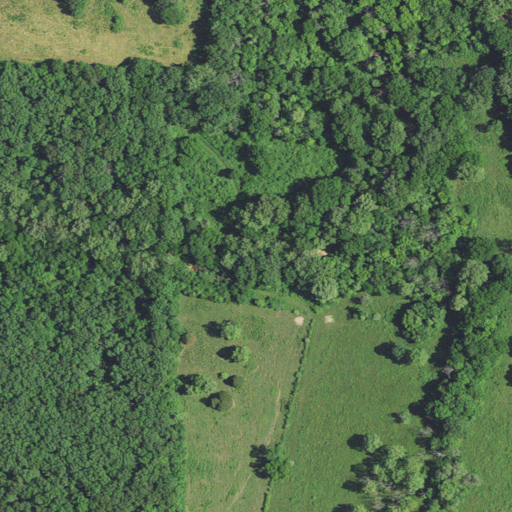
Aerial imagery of valley in Missouri named Jacktar Hollow containing deciduous forest, pasture, and mixed forest